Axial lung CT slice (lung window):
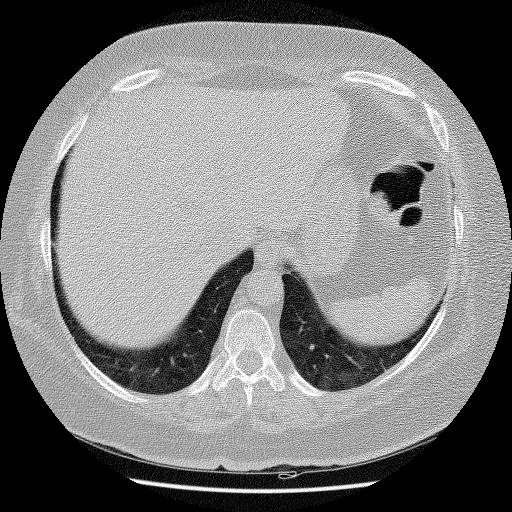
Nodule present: no